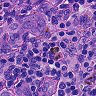
Metastatic tissue present: yes